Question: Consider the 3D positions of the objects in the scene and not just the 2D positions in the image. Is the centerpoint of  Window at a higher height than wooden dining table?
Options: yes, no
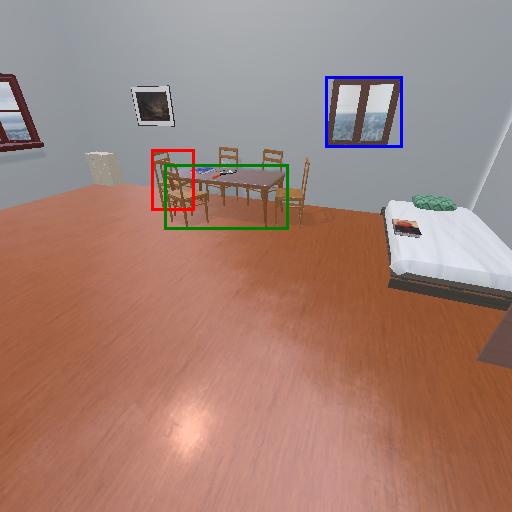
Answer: yes